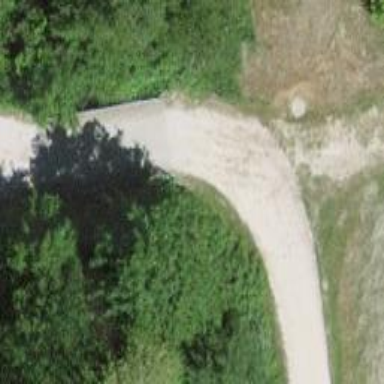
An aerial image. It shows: Track road going over bridge with grade1 tracktype.